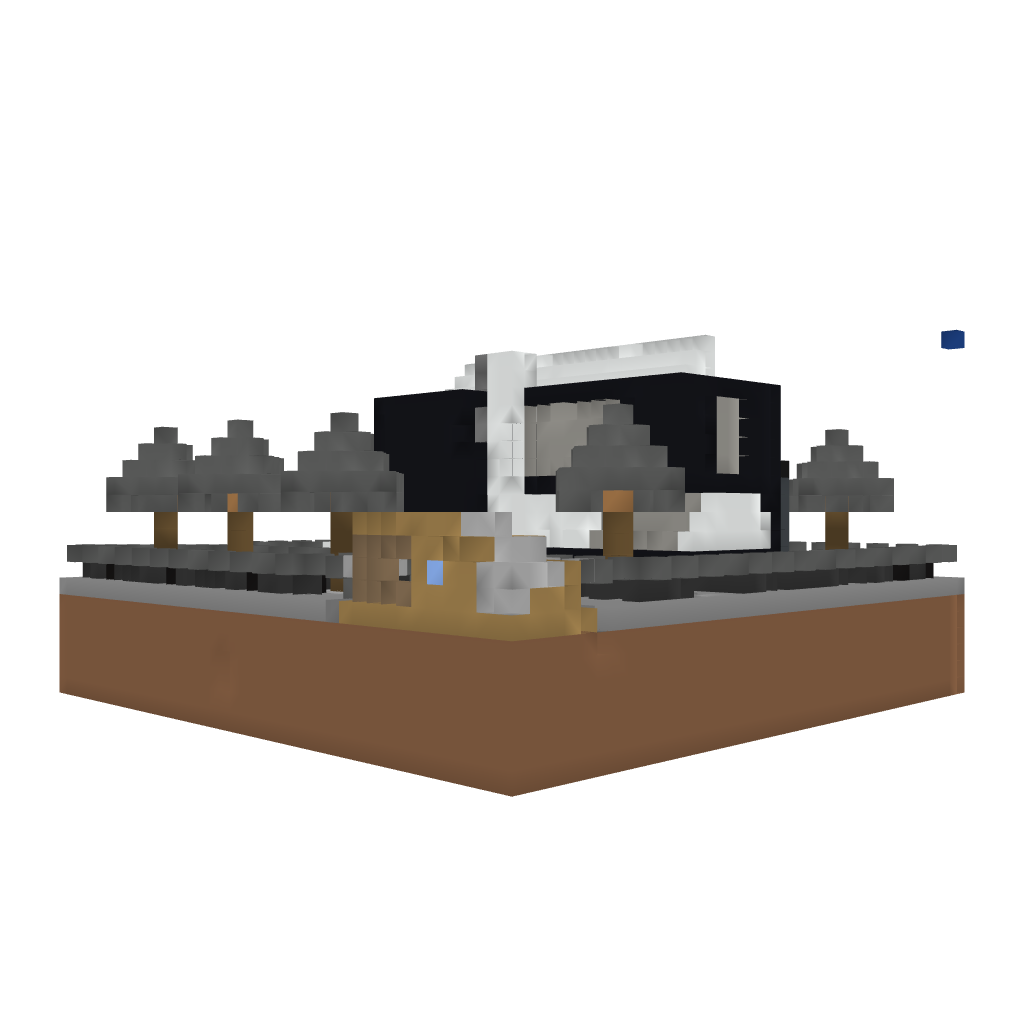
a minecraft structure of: Modern House #1